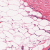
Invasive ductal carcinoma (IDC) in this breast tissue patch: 0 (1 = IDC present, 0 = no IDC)